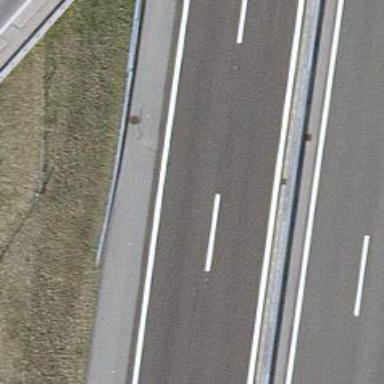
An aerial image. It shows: Motorway.